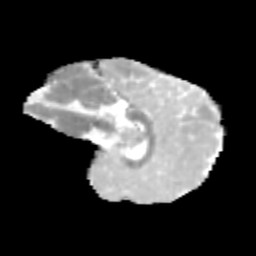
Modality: MD
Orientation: sagittal
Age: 9
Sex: female
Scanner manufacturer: siemens
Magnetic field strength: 3 T
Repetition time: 3.8 s
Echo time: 0.07 s